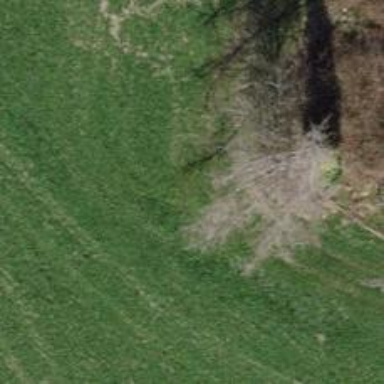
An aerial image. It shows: Path with grass surface that is impassable.